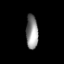
Tissue: lung
Cell type: Myeloid cells
Senescence score: 0.5586
Nuclear area (px): 404
Mean DAPI intensity: 140.334